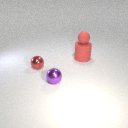
large red rubber cylinder behind small purple metal sphere